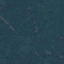
Land use / land cover: Forest